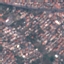
Land use / land cover: Residential